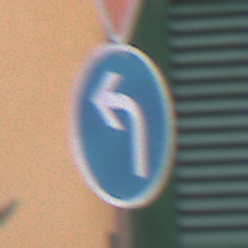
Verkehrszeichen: VorgeschriebeneFahrtrichtungLinks
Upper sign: VorfahrtGewaehren
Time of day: Midday
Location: Outdoor (Urban)
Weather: Overcast
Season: NotSpecified
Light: Natural